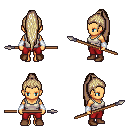
a pixel art fantasy rpg character, female body template, human, tanned skin, white pirate shirt, red pants, white blonde extra-long topknot hairstyle, white cloth bracers, brown shoes, spear, four views (front, back, left, right), 2x2 character sprite sheet, small pixel art, hard edges, no anti-aliasing